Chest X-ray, PA view. Patient: 35 years old, sex M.
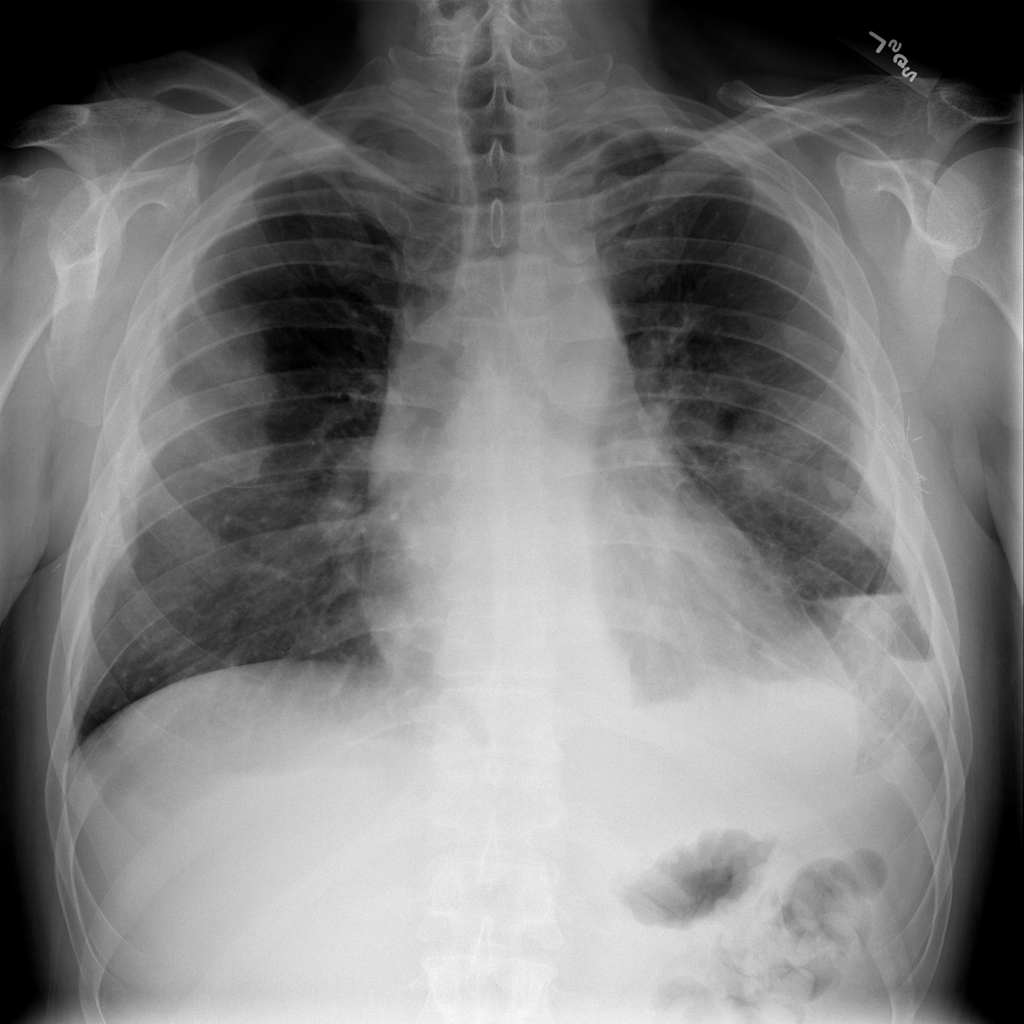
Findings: Cardiomegaly, Consolidation, Effusion, Mass, Pneumothorax